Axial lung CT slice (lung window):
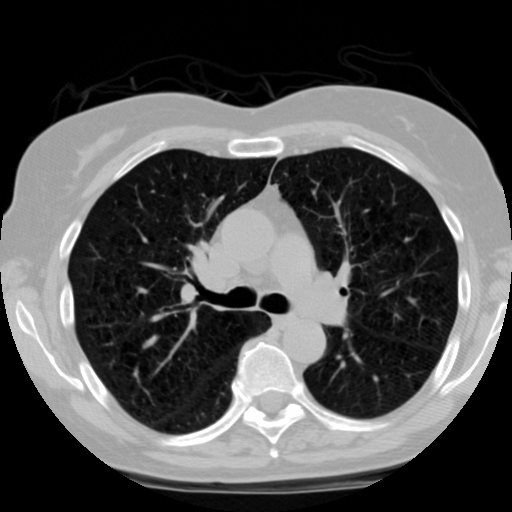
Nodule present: no